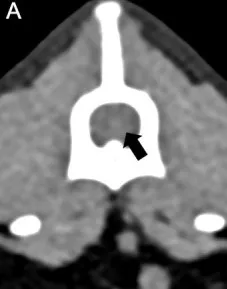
Computed tomography of the lumbar spine in a cat with a compressive Coccidioides spp. Spinal granuloma before surgery or administration of fluconazole. (A) Transverse plane reconstruction, pre-contrast series with soft tissue display.
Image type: radiology (ct)